Question: I have a polygon in a 2d game in Java. How can I get an Y-position on the polygon, from a given X-position on the polygon.
See picture:

I want to place the player on the cross, but I dont know how to get out a Y position thats on the polygon.
Here's some more info, the polygon is of type, <URL>.
Here's how it's created:
'''
private void paintGround(Graphics2D g2d){
int width = gameBoard.getWidth(); //1000
int height = gameBoard.getHeight(); //750
int xCoords[] = {0,0,width/2,width,width};
int yCoords[] = {height,height/2,height/2-100,height/2,height};
g2d.setColor(Color.white);
Polygon polygon = new Polygon(xCoords, yCoords,5);
g2d.fillPolygon(polygon);
}
'''
Thanks for your time and sorry for the stupid question :)
Here's the git, if anyone is interested:
<URL>
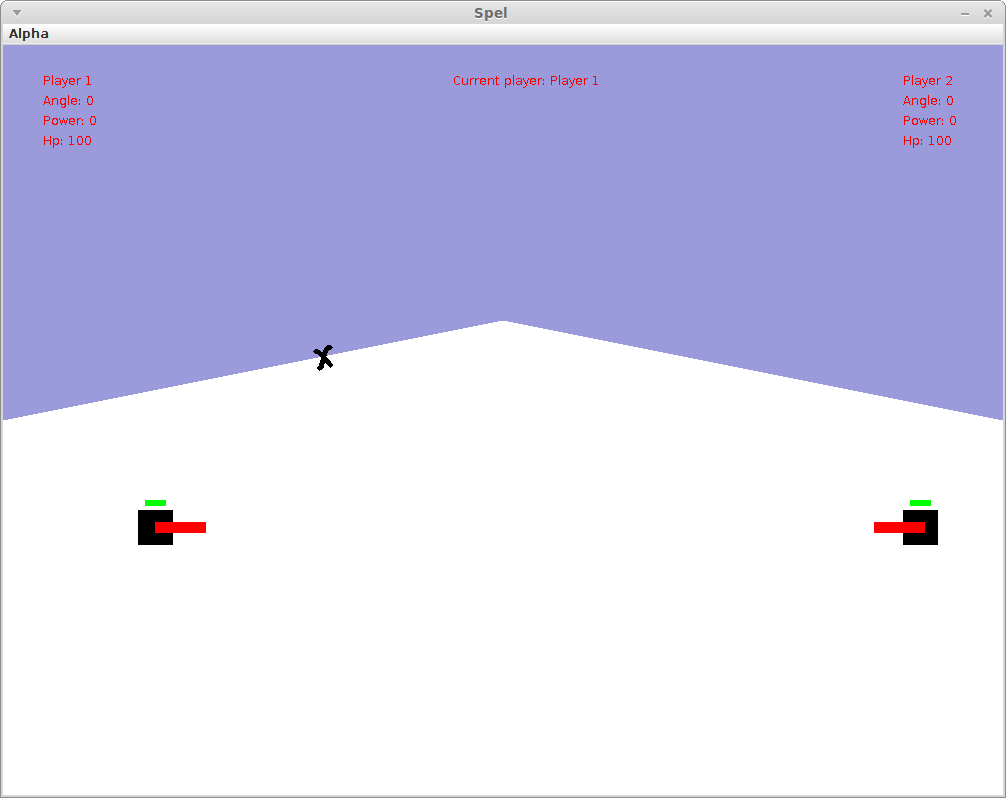
Answer: Here's a more general solution for getting the height at a particular point between two vertices:
- 'X''Y'- 'X'-
The example below has been implemented in Javascript so that anyone can easily try it out in their browser, but the principle is the same no matter what language you are using. First we need to define some basic HTML, so that we have a canvas to draw to:
'''
<!DOCTYPE html>
<html>
<head>
<meta charset="utf-8">
<title>Example</title>
</head>
<body>
<canvas id="game_canvas" width="400" height="300">You must enable Javascript</canvas>
<script src="game.js"></script>
</body>
</html>
'''
Now, here's the important part - the Javascript:
'''
"use strict";
// This series of points represents the "height" values of the landscape.
var points = [10, 50, 150, 20, 100, 10];
// Let's pick a random X position...
var x = Math.random() * (points.length-1);
// We can get the height at a given point by interpolating the vertices:
var v1 = points[Math.floor(x)];
var v2 = points[Math.ceil(x)];
var y = v1 + ((v2-v1) * (x % 1.0));
// Now let's draw the "game" state...
var canvas = document.getElementById("game_canvas");
var ctx = canvas.getContext("2d");
var x_scale = canvas.width / points.length;
// This is the "world"...
ctx.moveTo(0, points[0]);
for (var p = 1; p < points.length; ++p) { ctx.lineTo(x_scale * p, points[p]); }
ctx.stroke();
// ...and this is the "player".
ctx.fillStyle = "red";
ctx.fillRect((x * x_scale)-4, y-4, 8, 8);
'''
Save these files to a local folder (ensuring that the JS file is saved as 'game.js') and open the HTML file in your browser:
<URL>
Press to refresh the page (and thus pick a new random 'X' position).